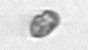
Label: Heterocapsa_rotundata